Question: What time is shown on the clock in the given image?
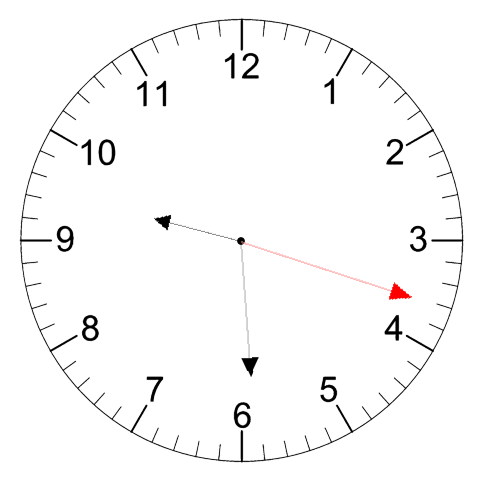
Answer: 09:29:18